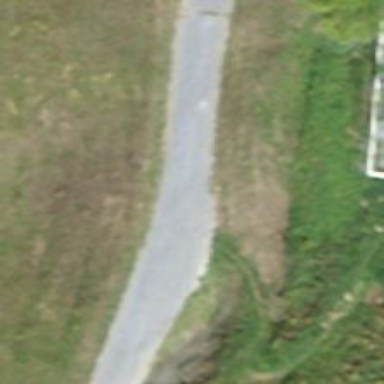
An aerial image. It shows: Residential road with asphalt surface.